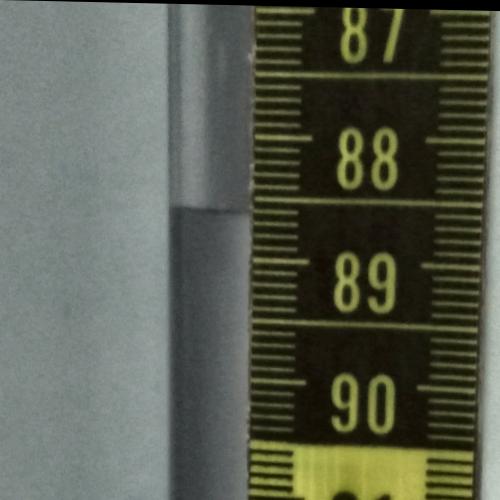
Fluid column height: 88.6 cm